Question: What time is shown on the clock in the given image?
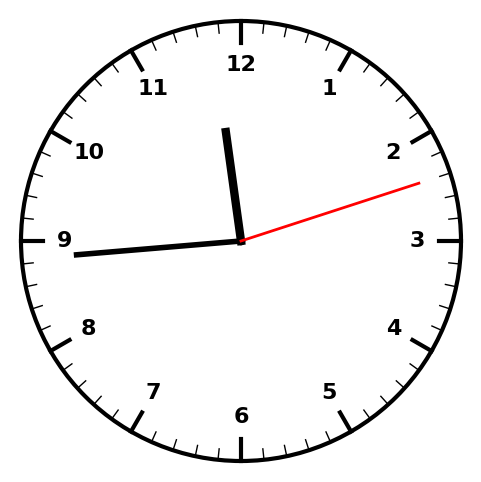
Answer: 11:44:12